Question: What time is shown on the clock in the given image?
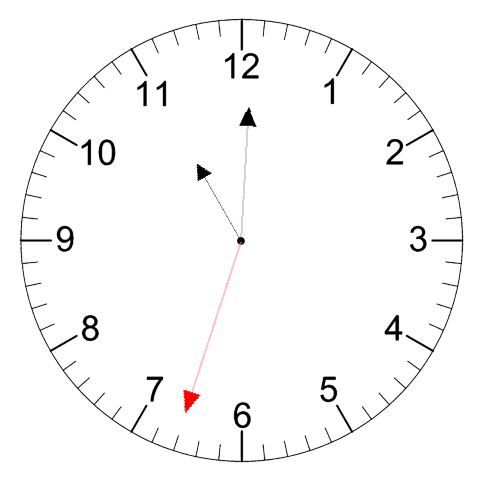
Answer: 11:00:33